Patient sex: F
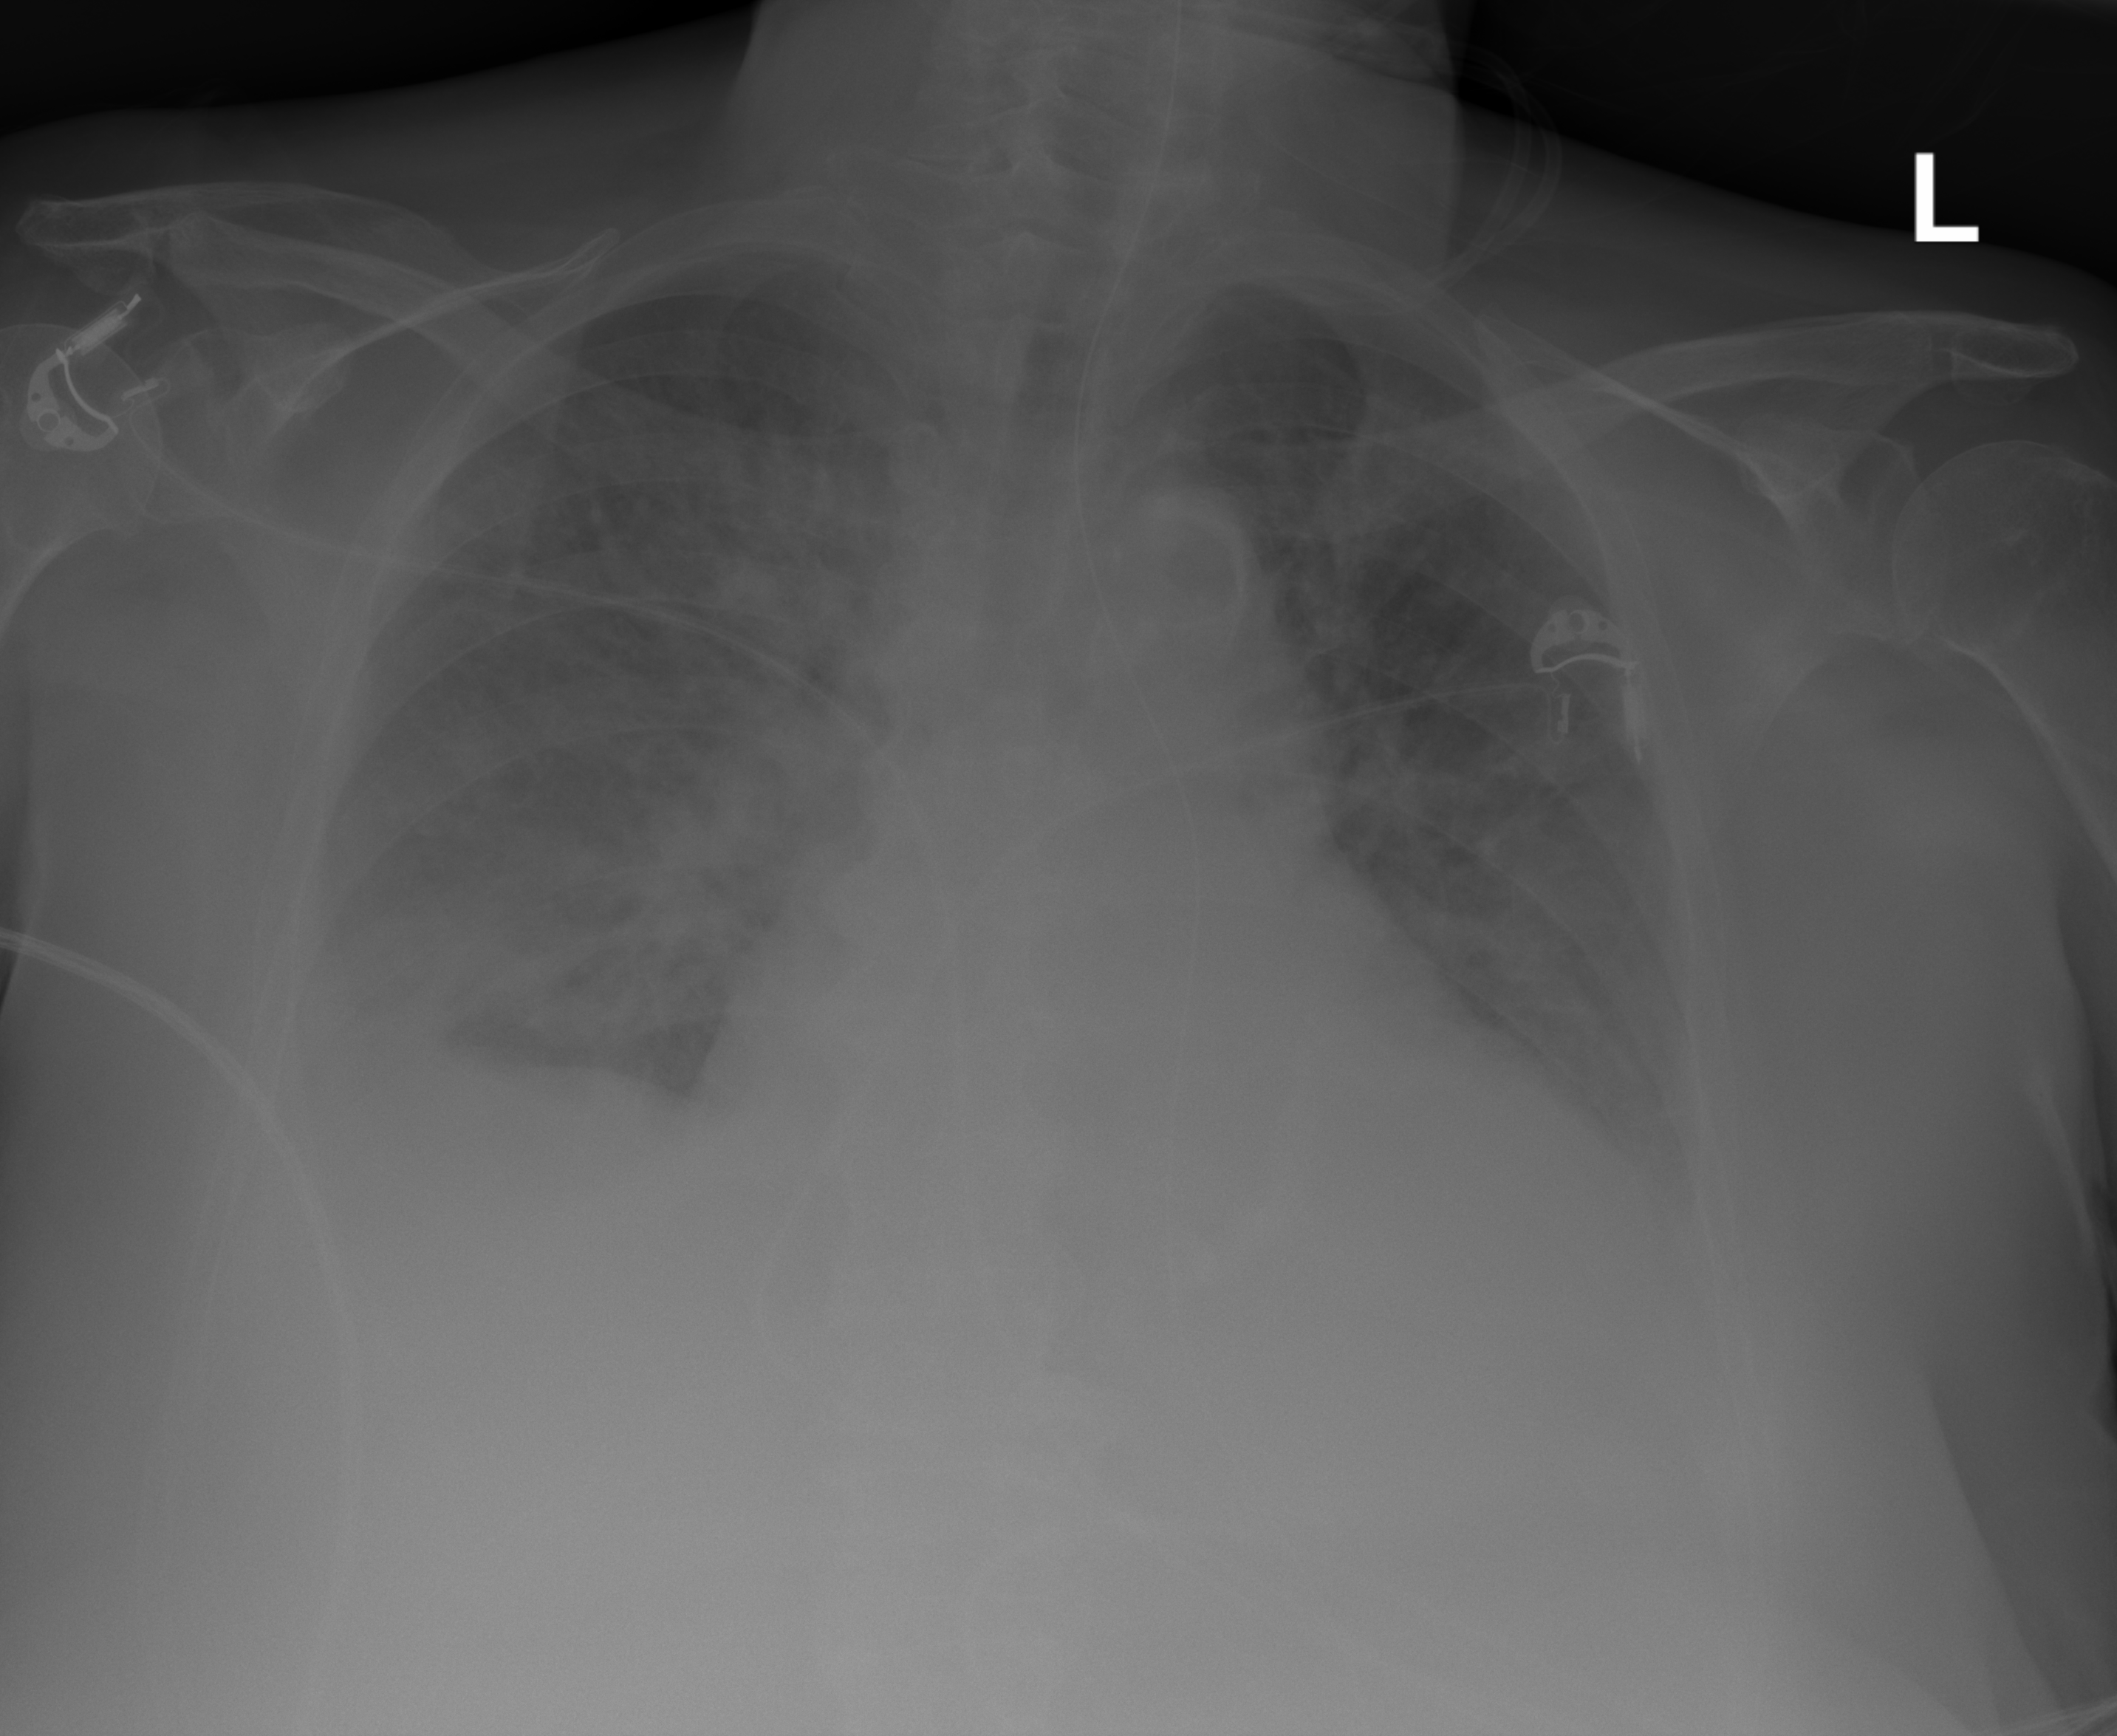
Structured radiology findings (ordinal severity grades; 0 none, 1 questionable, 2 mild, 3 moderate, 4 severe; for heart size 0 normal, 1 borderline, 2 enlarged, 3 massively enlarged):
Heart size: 2
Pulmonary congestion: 0
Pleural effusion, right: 0
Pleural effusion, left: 0
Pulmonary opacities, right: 3
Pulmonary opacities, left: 0
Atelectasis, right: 0
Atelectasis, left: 0